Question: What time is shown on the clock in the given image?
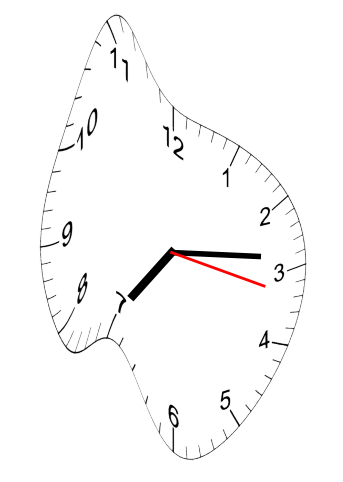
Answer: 07:14:17